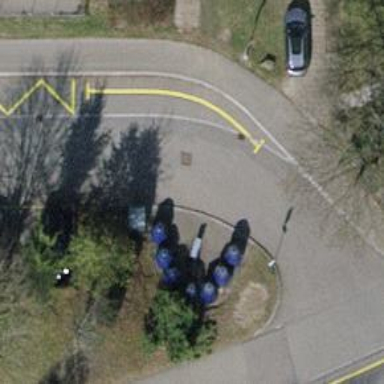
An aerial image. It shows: Recycling container at amenity designated for recycling.